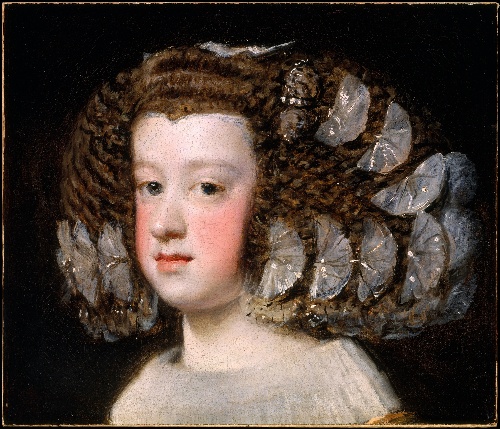
Title: María Teresa (1638–1683), Infanta of Spain
Artist: Velázquez (Diego Rodríguez de Silva y Velázquez)
Artist bio: Spanish, Seville 1599–1660 Madrid
Date: 1651–54
Object type: Painting
Classification: Paintings
Medium: Oil on canvas
Dimensions: Overall 13 1/2 x 15 3/4 in. (34.3 x 40 cm); original painted surface 12 7/8 x 15 1/8 in. (32.7 x 38.4 cm)
Department: European Paintings
Credit line: The Jules Bache Collection, 1949
Accession year: 1949
Repository: Metropolitan Museum of Art, New York, NY
Tags: Girls|Portraits